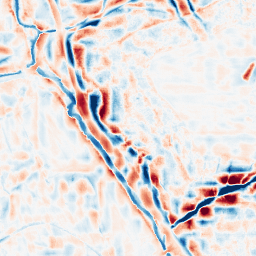
Category: wavelet
Decomposition family: wavelet_reverse_biorthogonal
Decomposition parameters: wavelet: rbio5.5
level: 4
Upsampling method: quartic
Upsampling parameters: scale: 8
Upsampling scale: 8